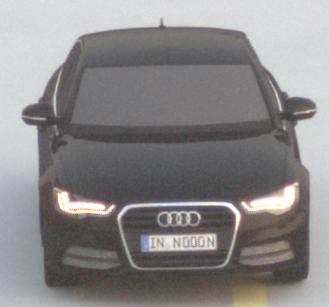
Make: Audi
Model: A6 2.0 TFSI
Detailed model: A6 (C7) Limousine
Model produced from: 2011/10
Model produced until: 2014/09
Doors: 4
Color: black
Road condition: dry road
Daytime: dawn
Contrast: low contrast